Question: I am trying to make a exercising app.
After the user creates his account the app should ask couple questions to provide the appropriate exercising program for the user.
I have my questions ready in 'QuestionHandler.sharedInstance.questions' And each question has 'title:String'and 'choices:[String]'
Questions can have different count of choices
My question is, should I make a new view controller for each question or there is a cleaner way of doing this?
Explanation for asking this: each choice should have its own view that has two subviews 'ImageView' and 'UIButton' (Imagine this as a button with a choice' And I am really frustrated with how to implement this.
Update:
I need a way without the need for a 'UITableViewController'.
Like this image below but this app i found from app store will adapt how many buttons it will generate from the count of the question (describes exactly what i want)

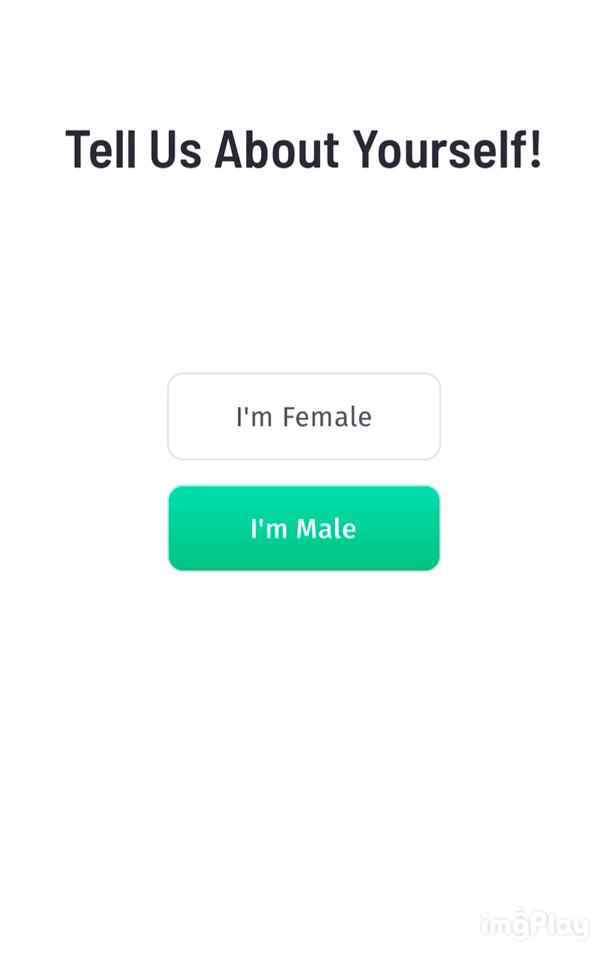
Answer: You need to define how many 'types' of questions you have. i.e. how many type of screens you need to show all your questions.
So, if we consider the image you have attached as an example, you see a screen with
1. simple buttons (only text)
2. large image and custom arrangement of buttons
3. fancy buttons (multiple text options with an icon)
Irrespective of how many total questions there are there should definitely be a limited number of such 'types'.
Your data model needs to specify the type, and data model for answers within a questions should be able to provide all information required for the 'type' of view you need to show for this specific question.
'''
enum QuestionType {
case simple
case fancy
case custom
}
struct Question {
var questionTitle: String
var type: QuestionType = .simple
var choices: [Answer]
var backgroundImage: UIImage?
}
protocol Answer {
var answerText: String { get }
}
struct SimpleAnswer: Answer {
var answerText: String
}
struct FancyAnswer: Answer {
var answerText: String
var descriptionText: String
var icon: UIImage
}
struct CustomAnswer: Answer {
var answerText: String
var position: CGPoint
}
'''
Of course based on the kind of architecture you follow you should probably split the data model to separate domain details from UI etc. but above code is just an example.
Once you are able to list out these types, you basically need to create a those many view controllers, You can then create and add these view controllers to a <URL> or navigation stack, and done.
I am not sure why you do not want to use a table view controller. Once you define these different types, a table view controller will be a perfect fit in come cases.